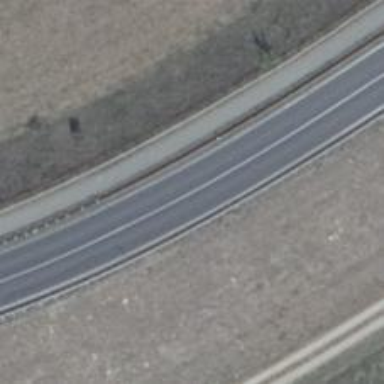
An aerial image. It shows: Asphalt road classified as primary highway.